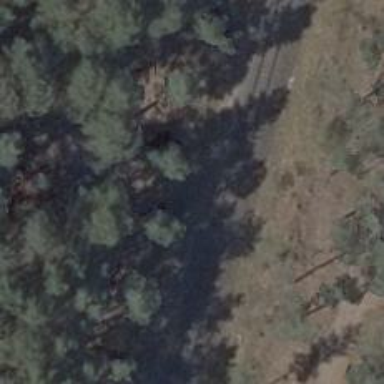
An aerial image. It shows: Railway track.